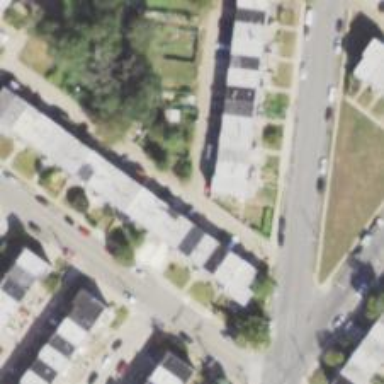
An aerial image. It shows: Alleyway designated as service road.